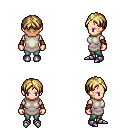
a pixel art fantasy rpg character, female body template, human, light skin, white tunic, teal pants, blonde parted hairstyle, cloth bracers, metal boots, four views (front, back, left, right), 2x2 character sprite sheet, small pixel art, hard edges, no anti-aliasing